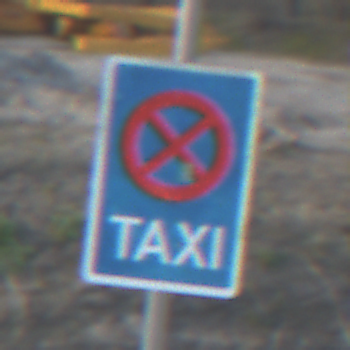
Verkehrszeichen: Taxenstand
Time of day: SunriseSunset
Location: Outdoor (Suburban)
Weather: PartlyCloudy
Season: Winter
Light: Natural